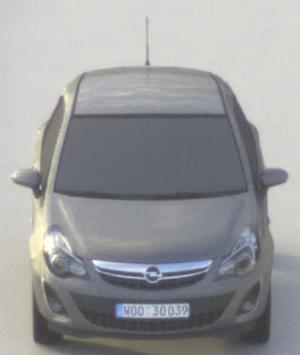
Make: Opel
Model: Corsa 1.2
Detailed model: Corsa (D)
Model produced from: 2011/01
Model produced until: 2014/08
Doors: 3
Color: gray
Road condition: dry road
Daytime: morning or afternoon
Contrast: medium contrast